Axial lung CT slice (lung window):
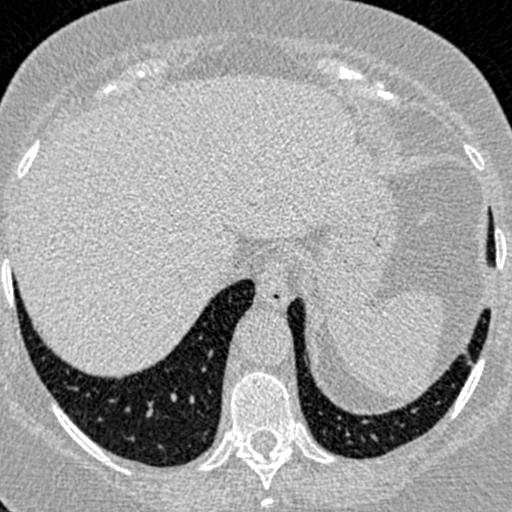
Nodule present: no